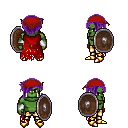
a pixel art fantasy rpg character, male body template, orc, green skin, red tattered cape, gold greaves, purple pixie cut hairstyle, red bandana, white cloth bracers, gold boots, shield, four views (front, back, left, right), 2x2 character sprite sheet, small pixel art, hard edges, no anti-aliasing